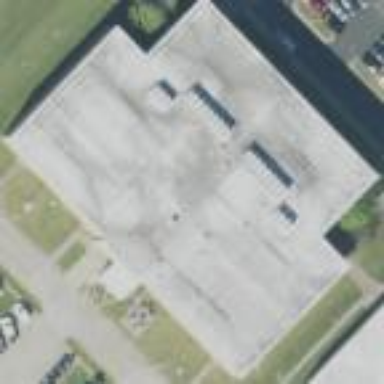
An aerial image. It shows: Industrial building.